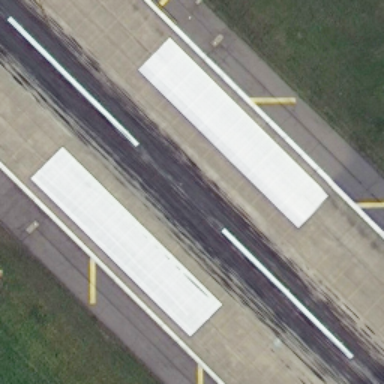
It is a straight runway with some mark lines on it .